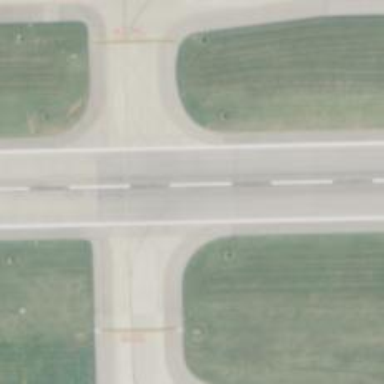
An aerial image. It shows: Image of taxiway at airport.